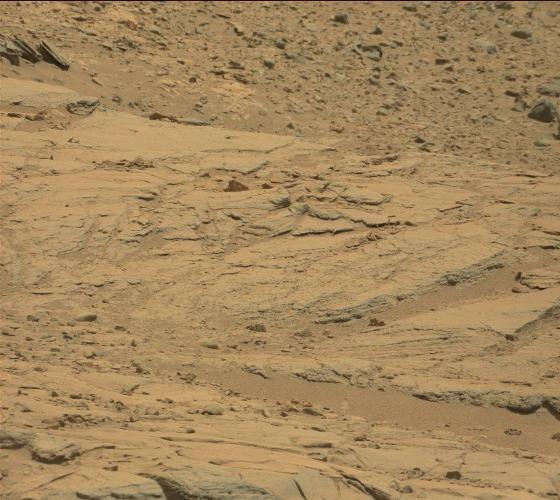
Terrain classes present: Bedrock, Gravel / Sand / Soil, Rock